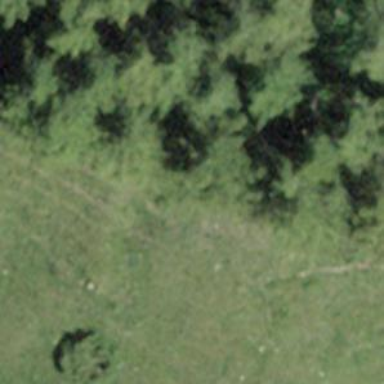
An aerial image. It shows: Path.